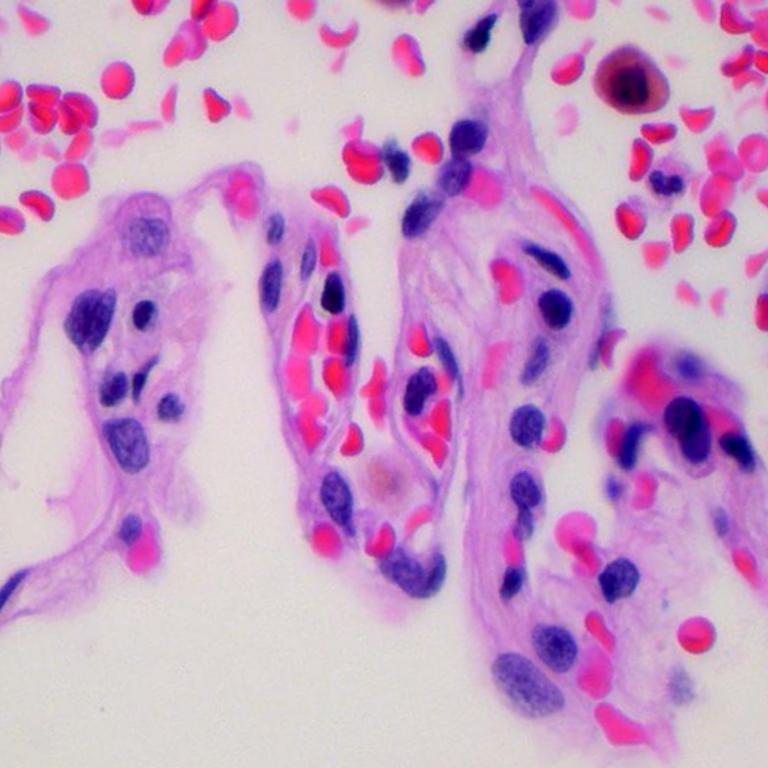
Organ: lung
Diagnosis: benign